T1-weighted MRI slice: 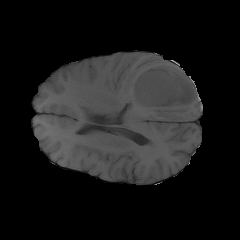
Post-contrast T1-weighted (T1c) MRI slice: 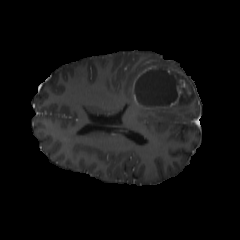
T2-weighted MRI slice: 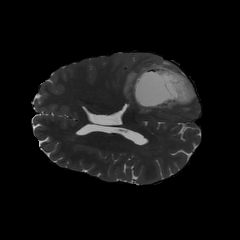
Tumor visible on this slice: yes